Field crop: tomato
Growth stage: 2
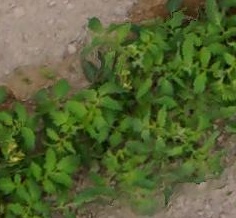
Species: tomato